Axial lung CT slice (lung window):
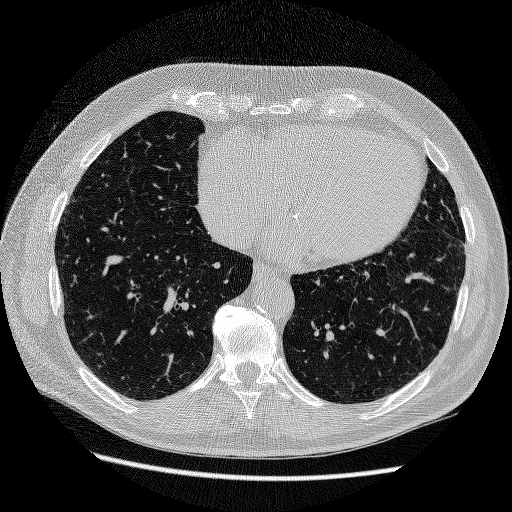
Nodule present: no